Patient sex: F
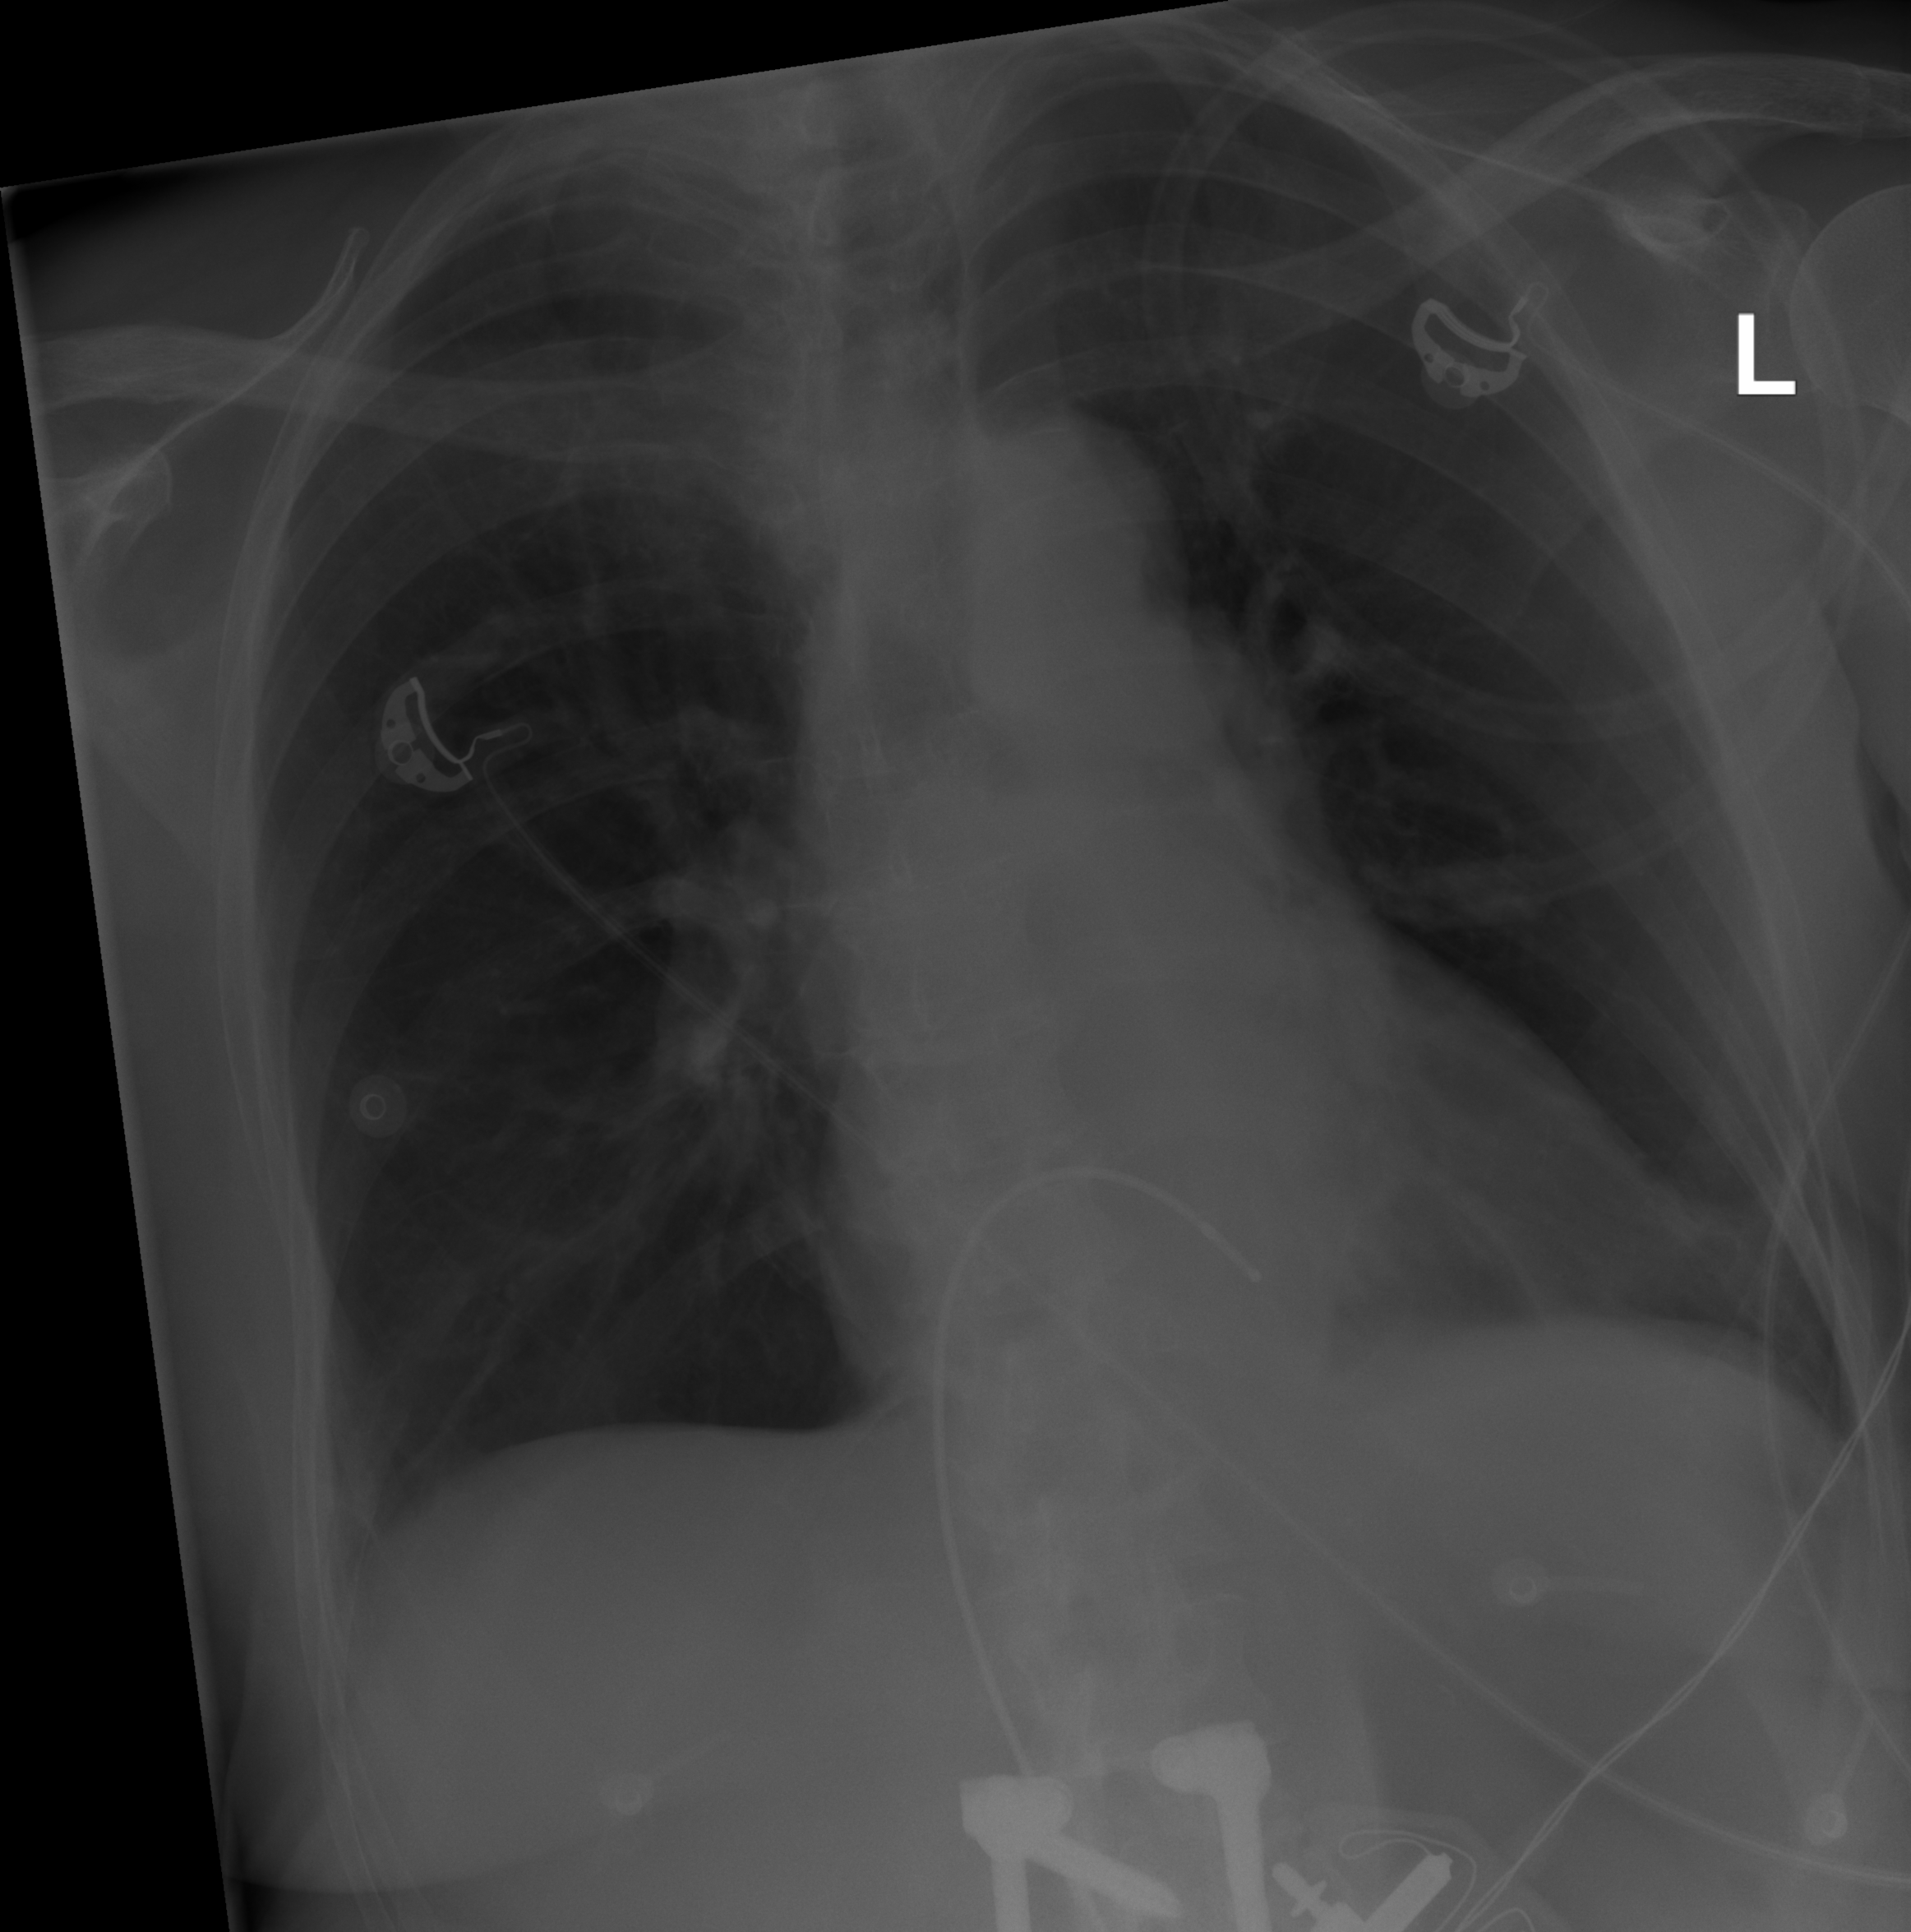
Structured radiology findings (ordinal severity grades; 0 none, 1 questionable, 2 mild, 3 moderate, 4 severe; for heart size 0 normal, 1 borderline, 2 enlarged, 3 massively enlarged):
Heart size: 2
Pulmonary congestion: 0
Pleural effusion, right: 0
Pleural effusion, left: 0
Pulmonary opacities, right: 0
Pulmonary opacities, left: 0
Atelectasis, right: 2
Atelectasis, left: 2